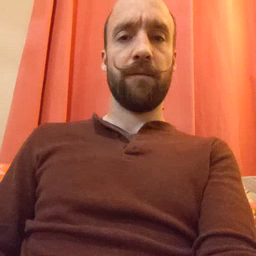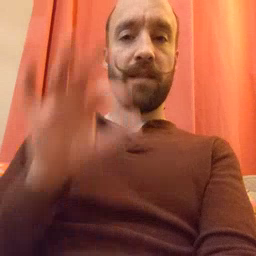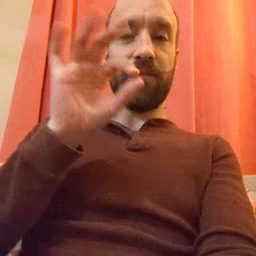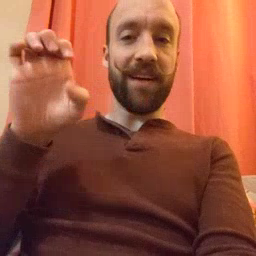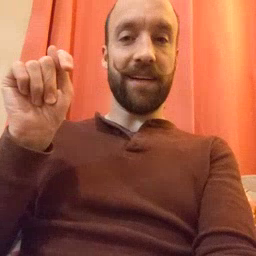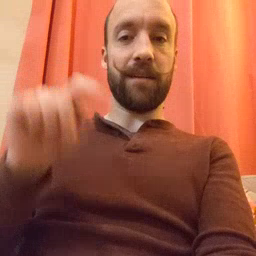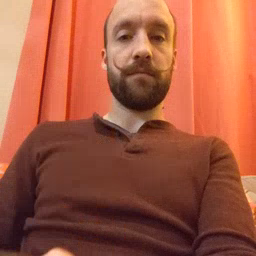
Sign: feet